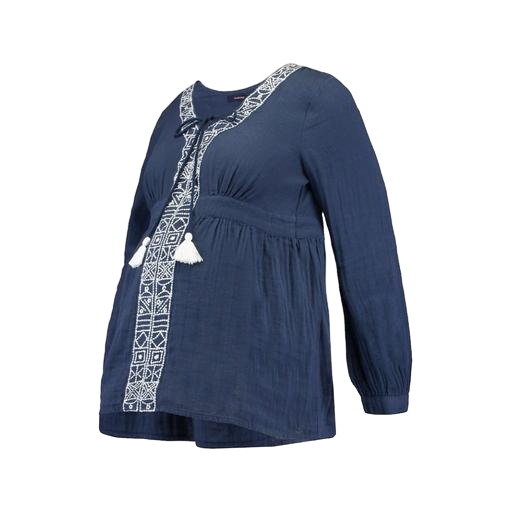
blue maternity top embroidery, blue maternity navy folk floral, blue embroidered peasant, white background